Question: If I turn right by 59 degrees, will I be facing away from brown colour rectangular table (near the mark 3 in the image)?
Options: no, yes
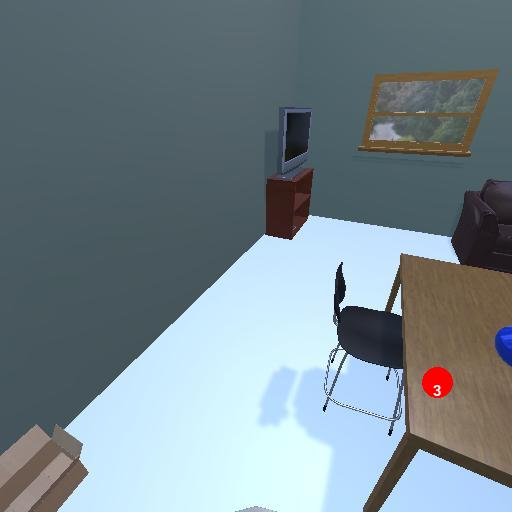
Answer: no